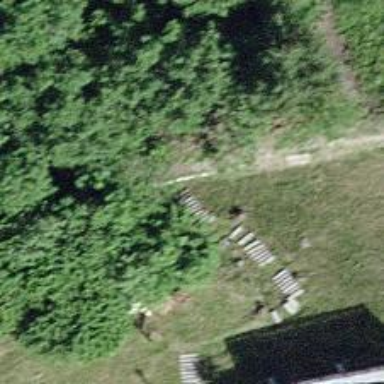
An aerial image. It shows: Path.